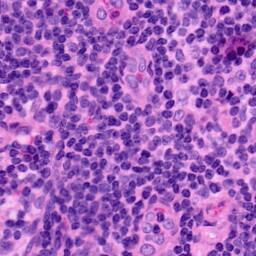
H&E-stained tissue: LymphNode